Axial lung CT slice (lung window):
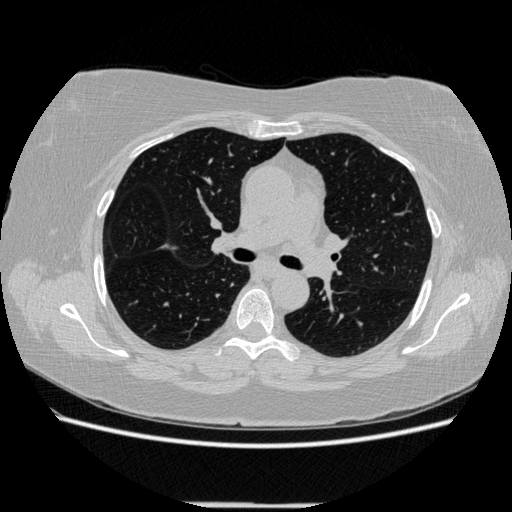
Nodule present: no